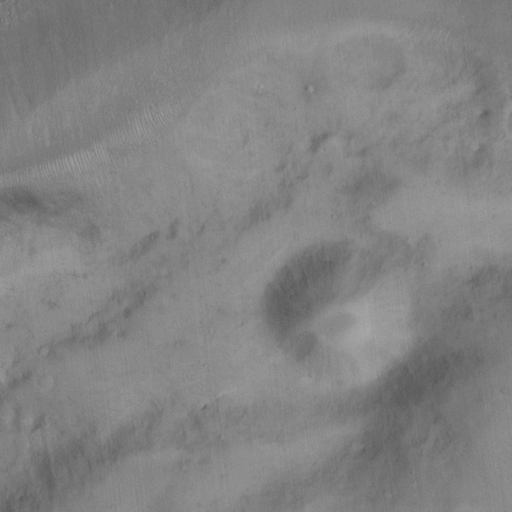
Classes present: Background